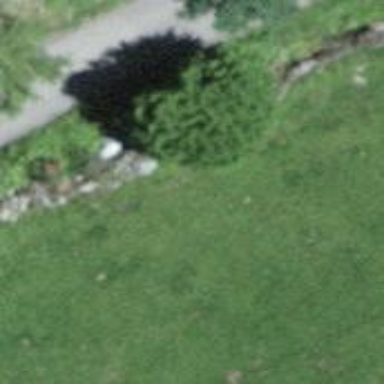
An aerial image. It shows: Dry stone wall barrier.